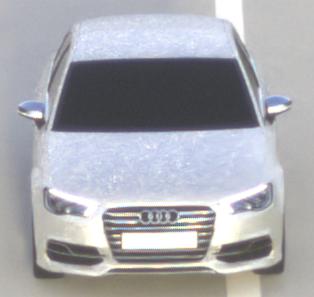
Make: Audi
Model: S3
Detailed model: 8V
Model produced from: 2013
Model produced until: 2020
Doors: 4
Color: white
Road condition: dry road
Daytime: morning or afternoon
Contrast: medium contrast